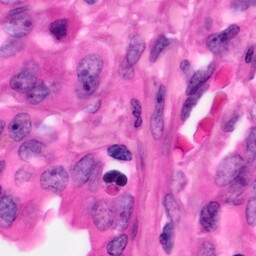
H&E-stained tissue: Pancreatic